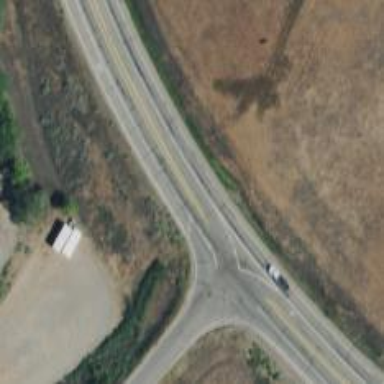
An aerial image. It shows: Primary highway with asphalt surface and grade1 tracktype.